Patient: sex F, age 59
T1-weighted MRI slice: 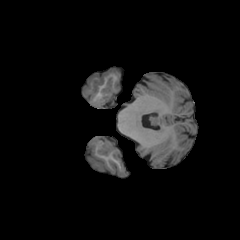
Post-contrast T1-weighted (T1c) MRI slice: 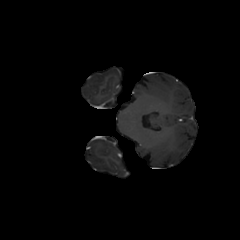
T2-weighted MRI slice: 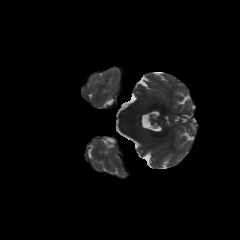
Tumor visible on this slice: no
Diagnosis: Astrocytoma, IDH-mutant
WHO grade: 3